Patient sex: F
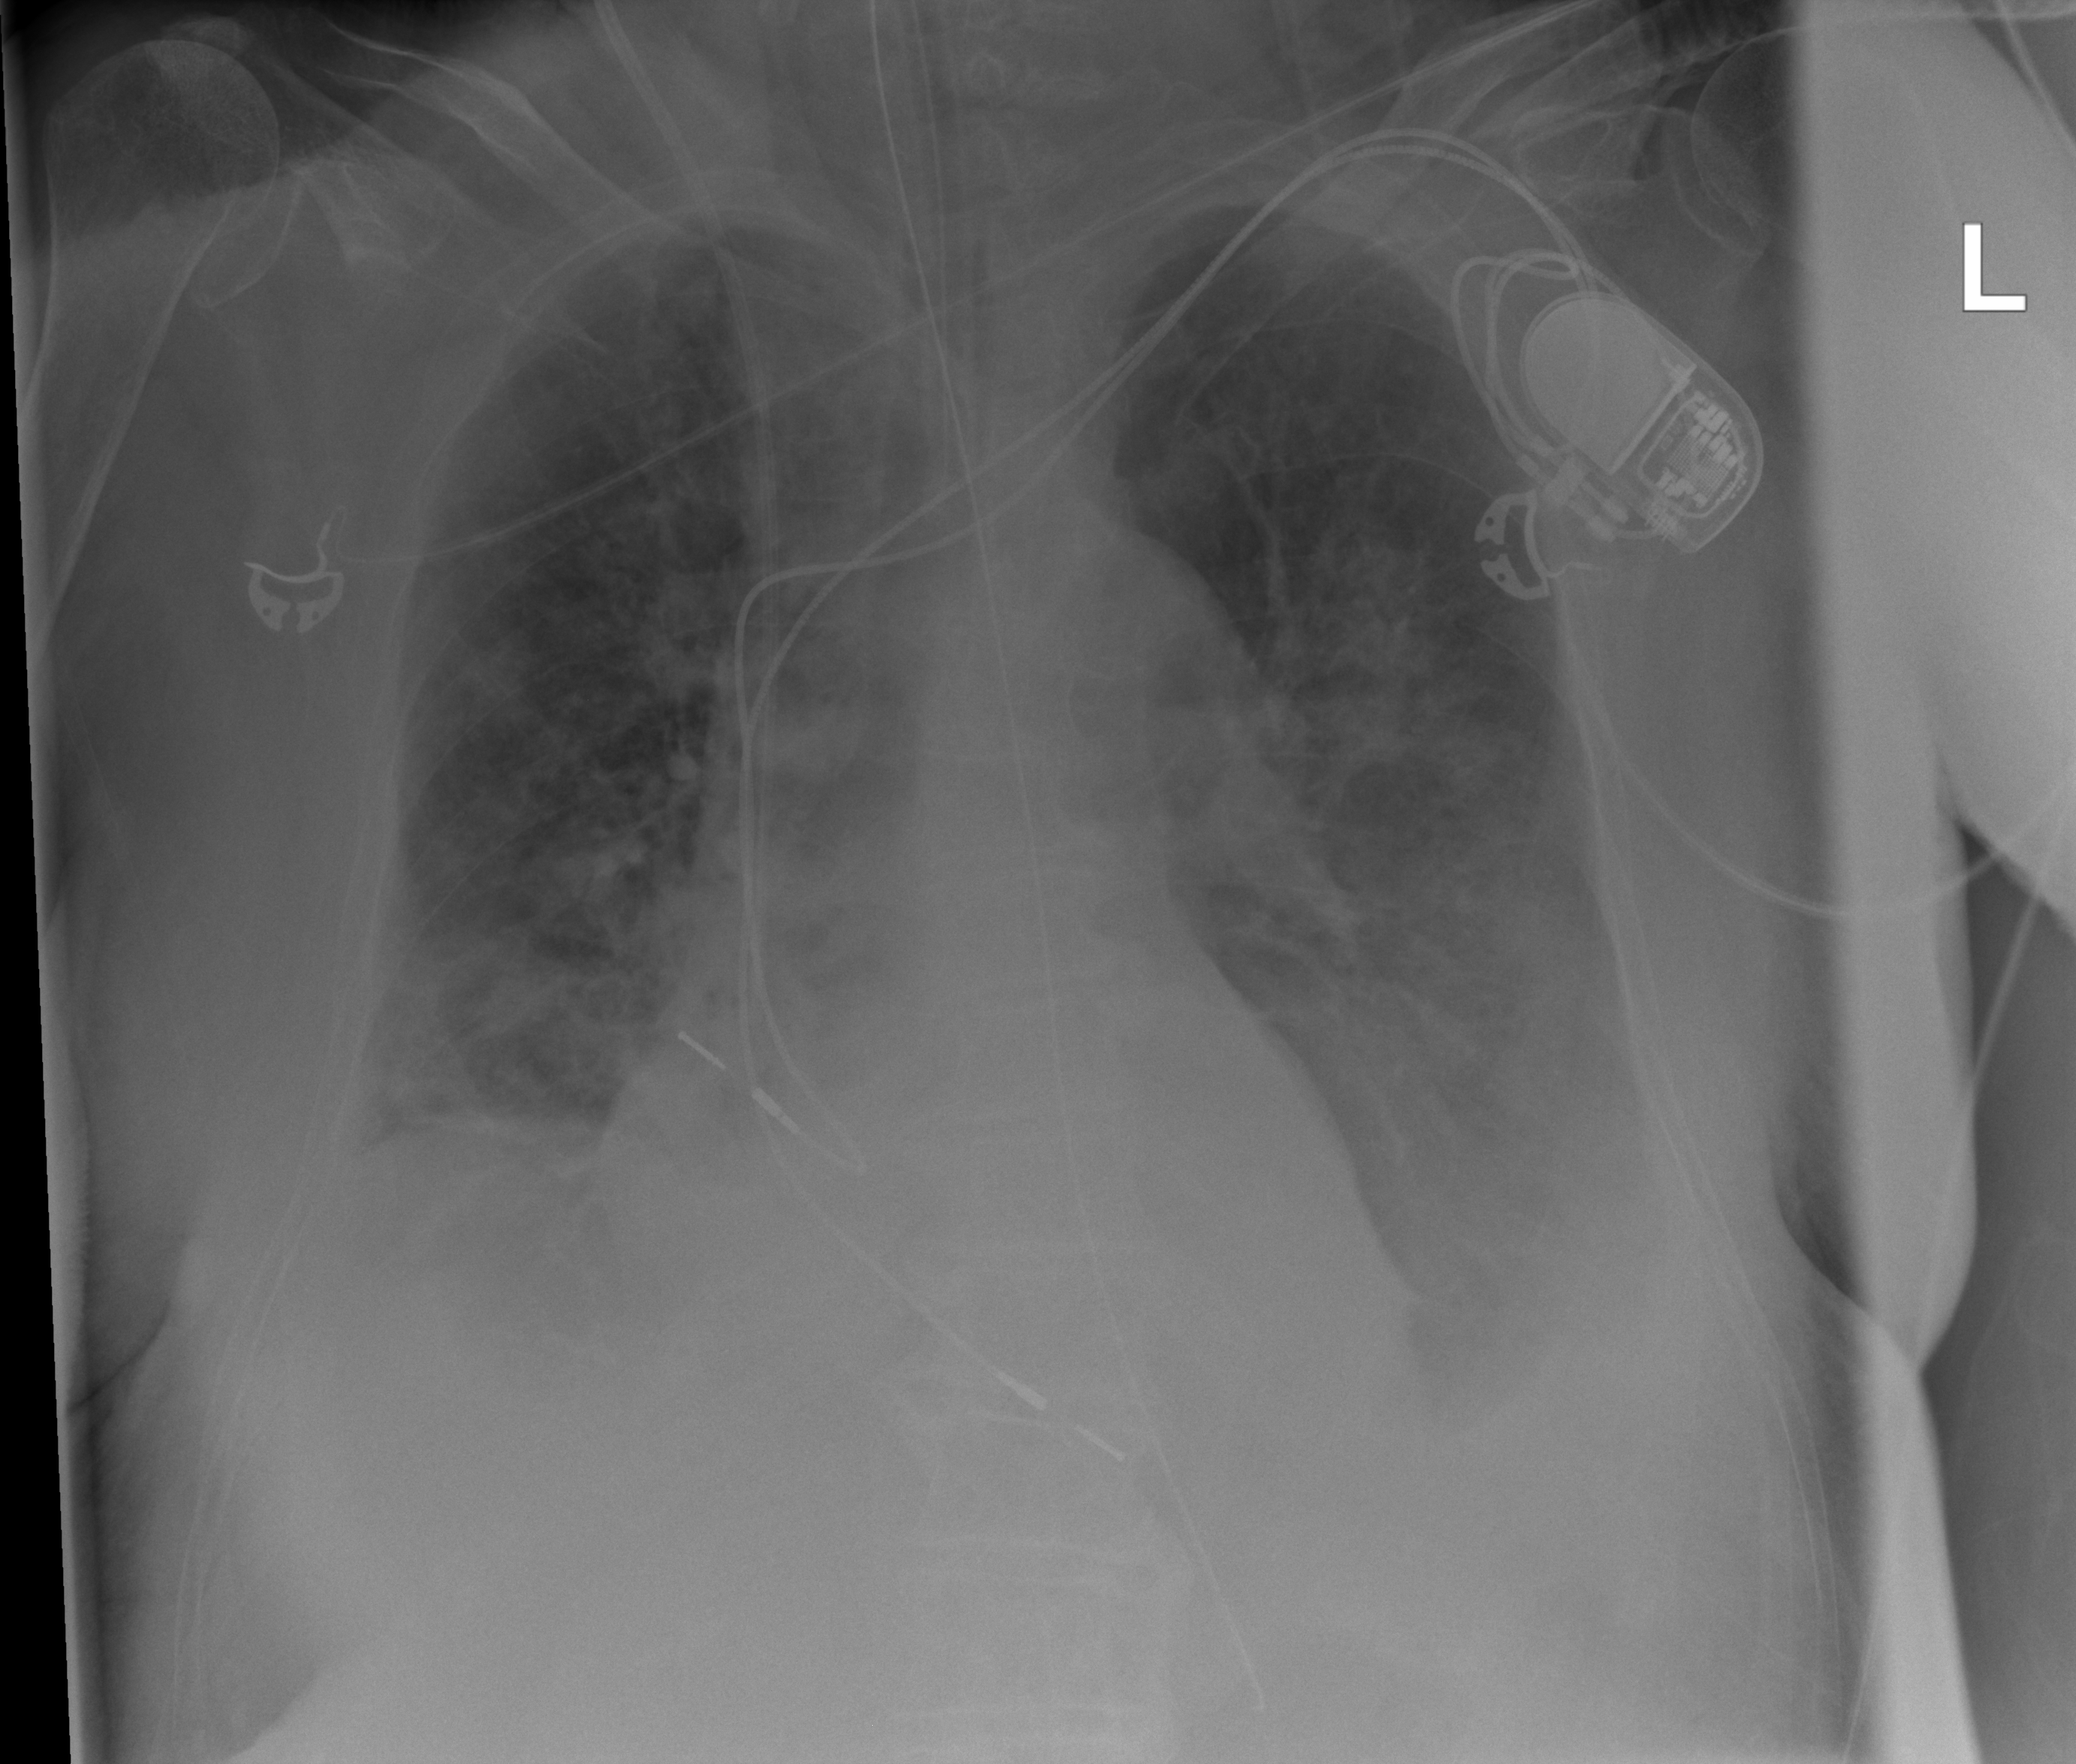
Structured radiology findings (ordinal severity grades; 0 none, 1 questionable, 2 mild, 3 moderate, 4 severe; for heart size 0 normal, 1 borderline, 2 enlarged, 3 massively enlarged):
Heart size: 2
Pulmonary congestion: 3
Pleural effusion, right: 2
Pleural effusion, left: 2
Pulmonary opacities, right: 4
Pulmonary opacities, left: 3
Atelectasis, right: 3
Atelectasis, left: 3